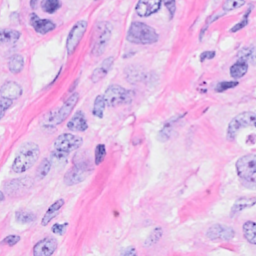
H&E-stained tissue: Breast